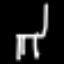
Label: chair